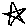
Label: star